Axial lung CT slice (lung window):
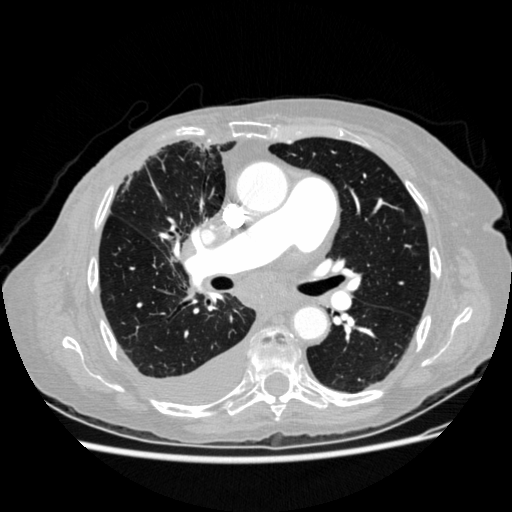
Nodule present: no